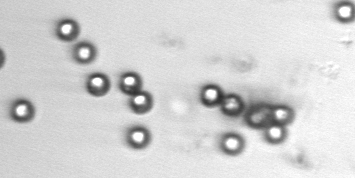
Label: Phaeocystis